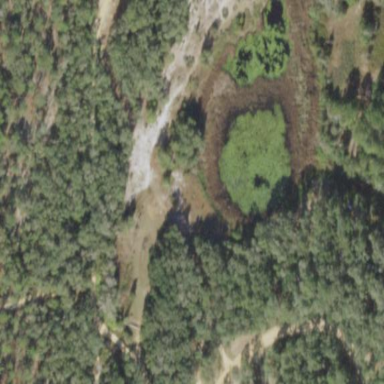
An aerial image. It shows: Marshy wetland area.